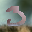
Label: 3